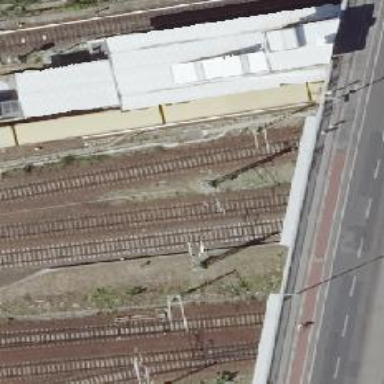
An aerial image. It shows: Milestone along the railway track with catenary mast.